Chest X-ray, PA view. Patient: 61 years old, sex F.
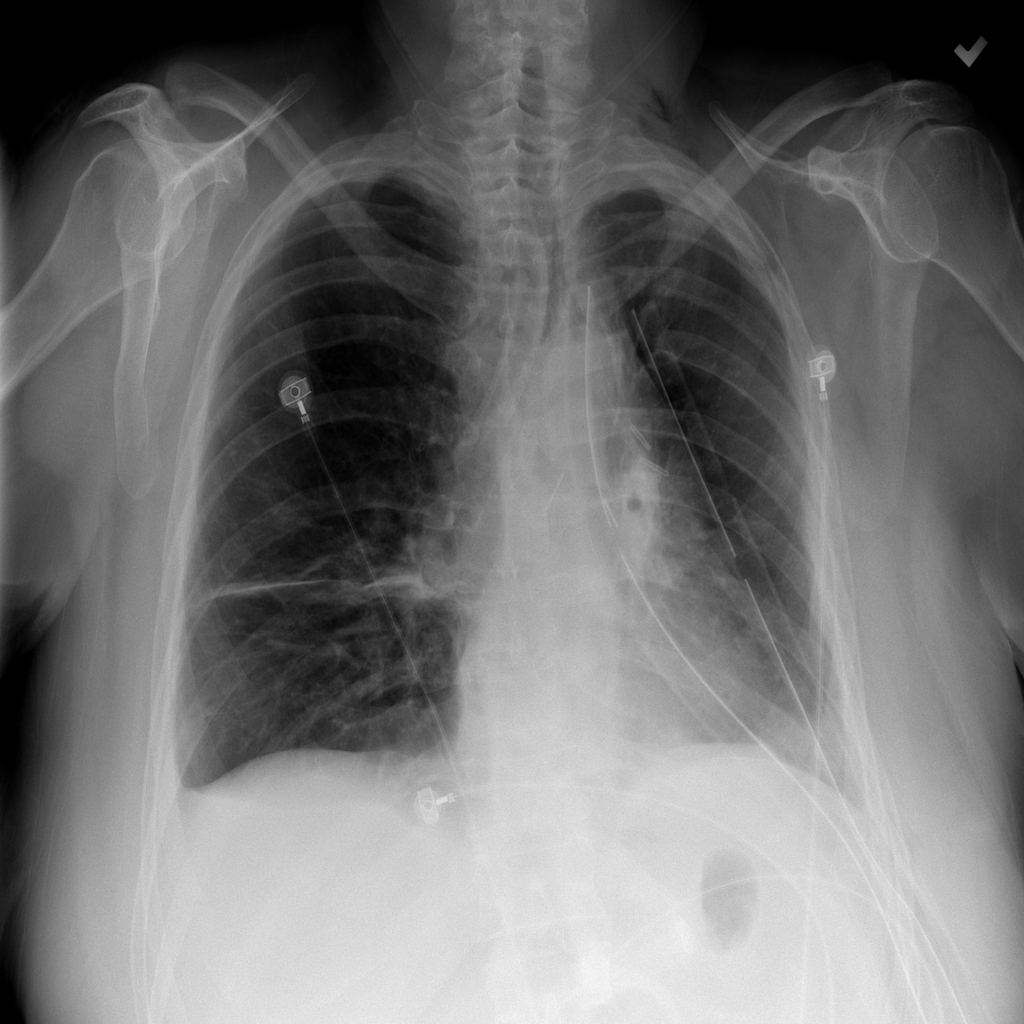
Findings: Effusion, Emphysema